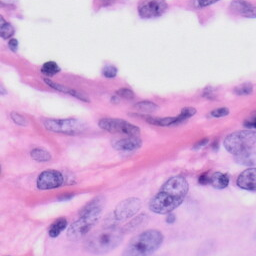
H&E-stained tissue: Skin